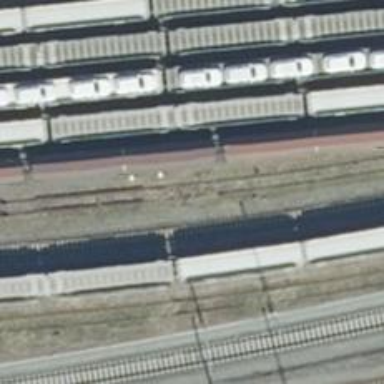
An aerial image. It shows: Abandoned railway yard.